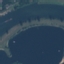
Land use / land cover class: River